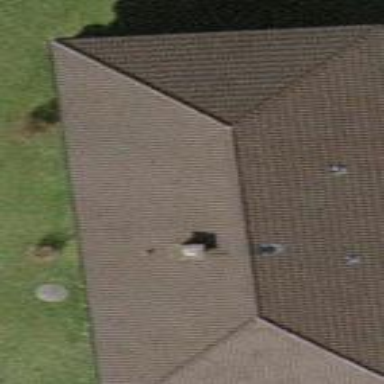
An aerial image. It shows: Building with gabled roof.